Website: home-depot
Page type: customer-info-address
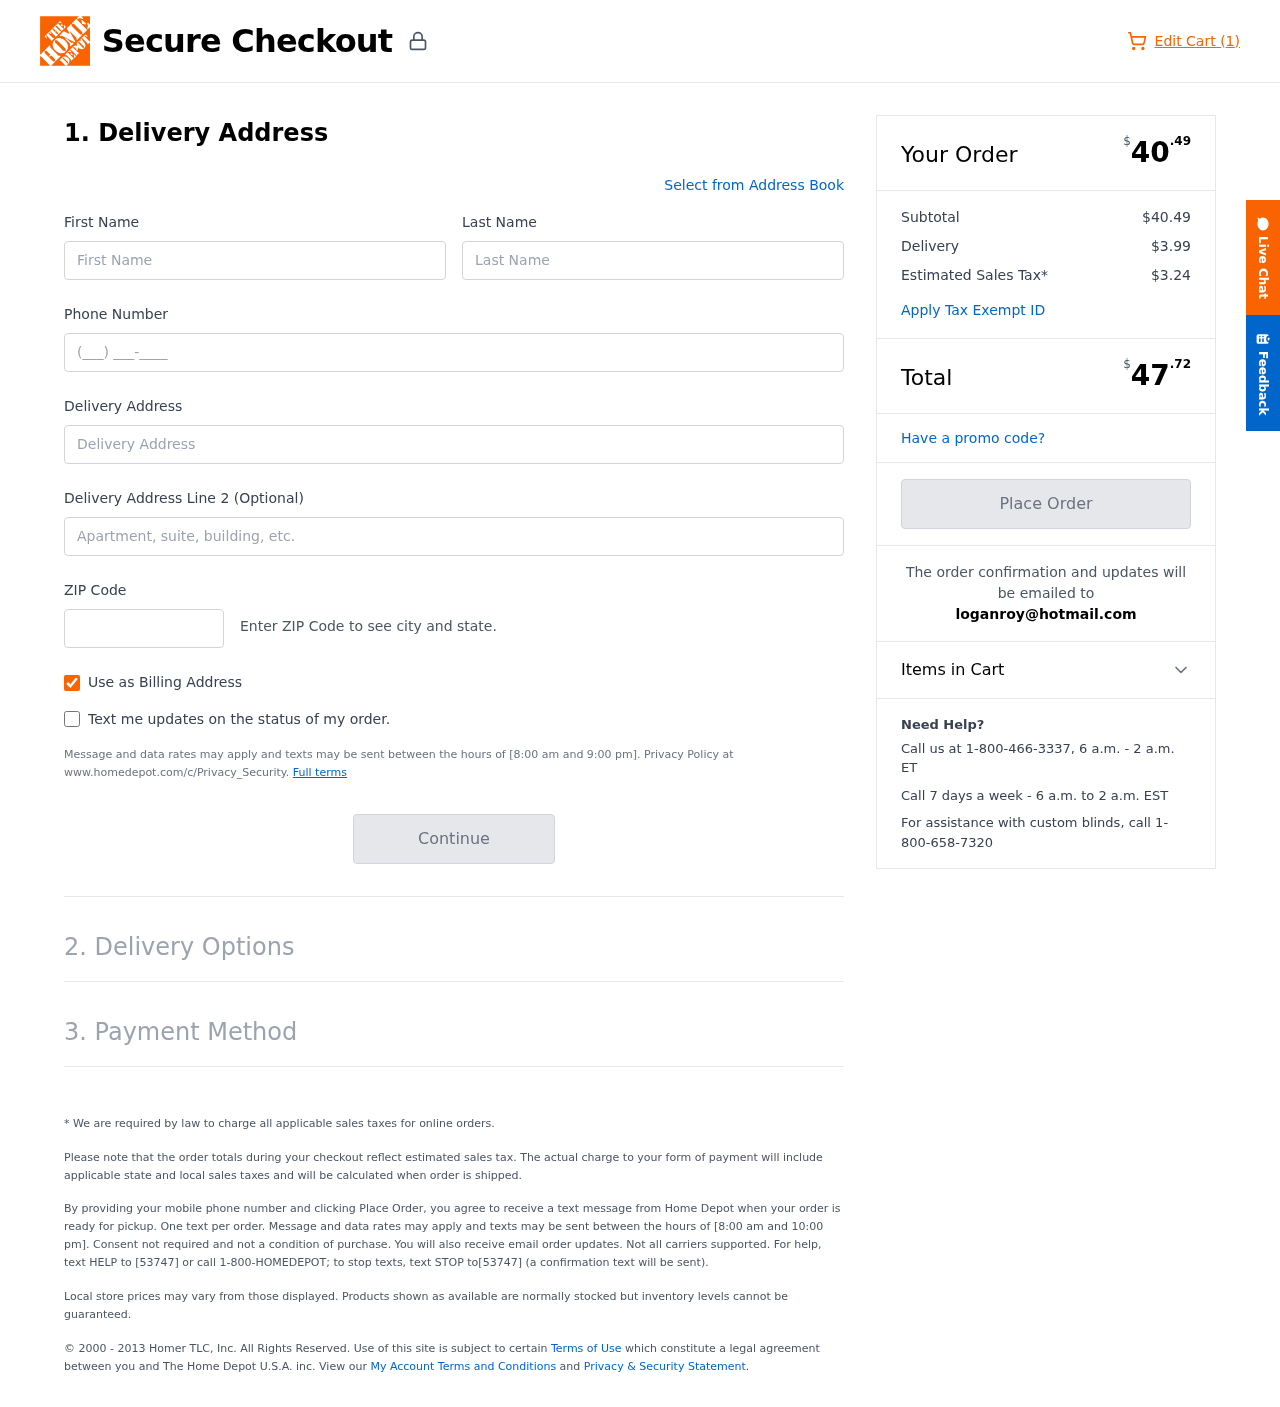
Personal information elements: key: PII_EMAIL
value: loganroy@hotmail.com
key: PII_FIRSTNAME
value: Logan
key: PII_LASTNAME
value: Roy
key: PII_PHONE
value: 7744673177
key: PII_POSTCODE
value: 06672
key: PII_STREET
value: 4267 James Forks Suite 085
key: PII_STREET2
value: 701 Danielle Mount Apt. 906
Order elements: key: ORDER_NUM_ITEMS
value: Edit Cart (1)
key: ORDER_SUBTOTAL_HEADER
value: $40.49
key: ORDER_SUBTOTAL
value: $40.49
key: ORDER_SHIPPING_COST
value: $3.99
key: ORDER_TAX
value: $3.24
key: ORDER_TOTAL2
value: $47.72